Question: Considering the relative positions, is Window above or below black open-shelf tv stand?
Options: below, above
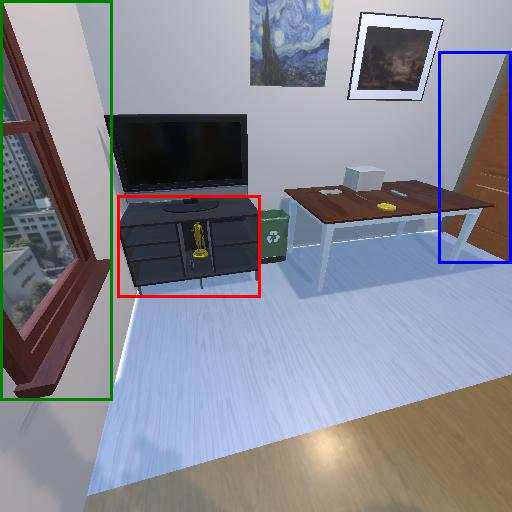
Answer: below